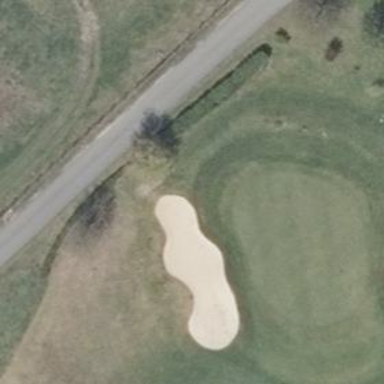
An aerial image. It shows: Golf green.